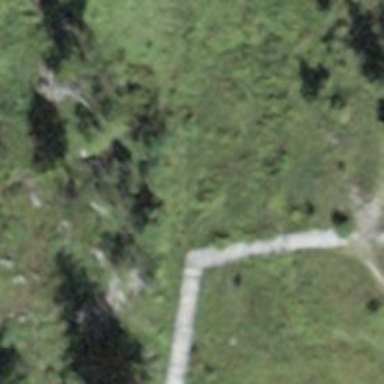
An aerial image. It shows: Footway road with boardwalk bridge.